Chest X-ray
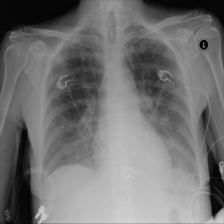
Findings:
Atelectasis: negative
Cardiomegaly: negative
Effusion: negative
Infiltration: negative
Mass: negative
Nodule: negative
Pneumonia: negative
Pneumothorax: negative
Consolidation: negative
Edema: negative
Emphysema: negative
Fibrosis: negative
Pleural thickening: negative
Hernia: negative